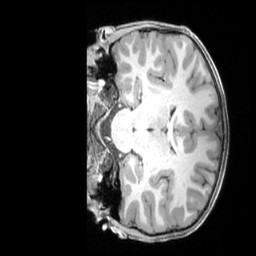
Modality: T1w
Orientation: coronal
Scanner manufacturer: siemens
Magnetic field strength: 3 T
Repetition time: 2.4 s
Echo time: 0.00224 s